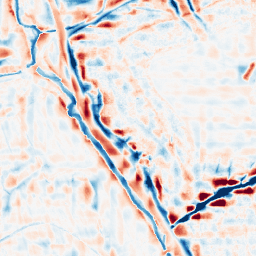
Category: wavelet
Decomposition family: wavelet_reverse_biorthogonal
Decomposition parameters: wavelet: rbio1.3
level: 4
Upsampling method: cubic_catmull_rom
Upsampling parameters: scale: 8
Upsampling scale: 8